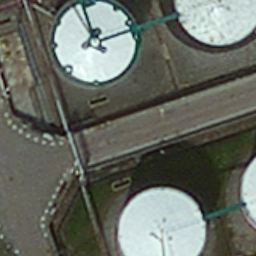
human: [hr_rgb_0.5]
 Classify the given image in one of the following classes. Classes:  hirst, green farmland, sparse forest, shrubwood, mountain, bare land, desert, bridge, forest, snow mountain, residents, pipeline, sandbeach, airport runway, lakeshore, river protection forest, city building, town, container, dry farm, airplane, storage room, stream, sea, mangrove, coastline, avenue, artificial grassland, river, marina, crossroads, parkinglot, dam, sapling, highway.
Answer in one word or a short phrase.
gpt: storage room